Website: macys
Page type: newsletter-management
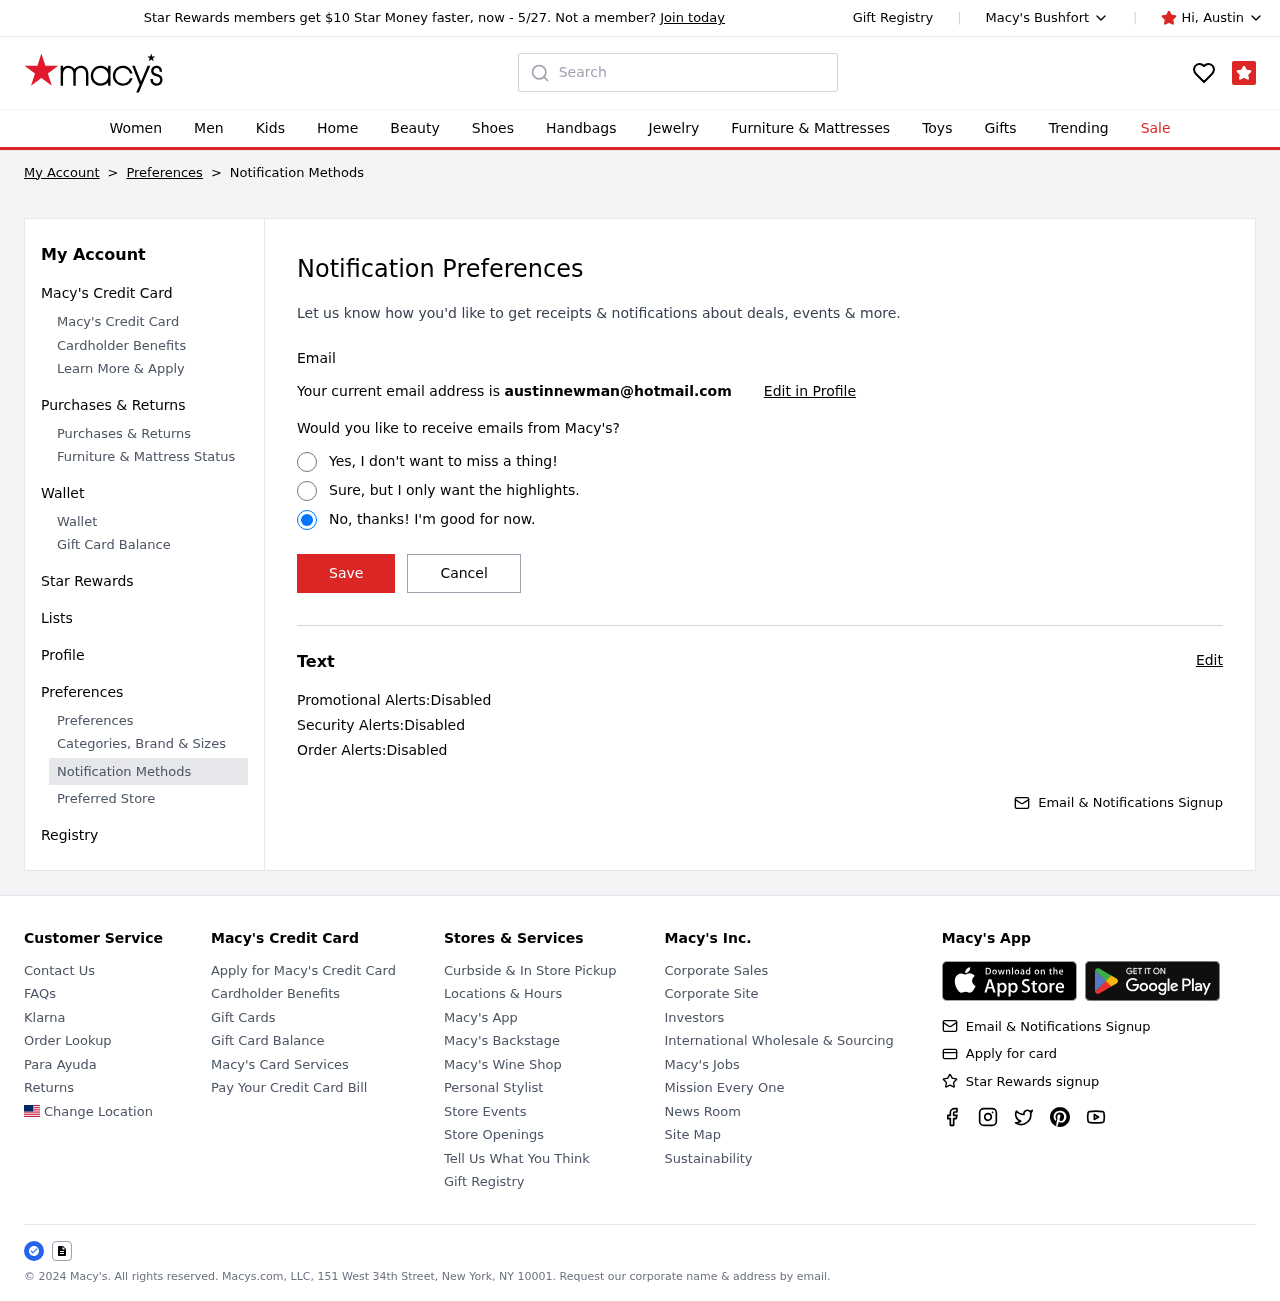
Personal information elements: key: PII_CITY
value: Bushfort
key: PII_EMAIL
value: austinnewman@hotmail.com
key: PII_FIRSTNAME
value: Austin
Search elements: key: HEADER_SEARCH
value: Search